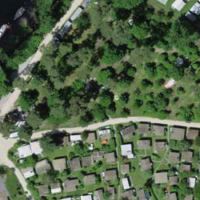
EUNIS habitat code: 53
Species observed at this site:
Dactylis glomerata
Carex sylvatica
Corylus avellana